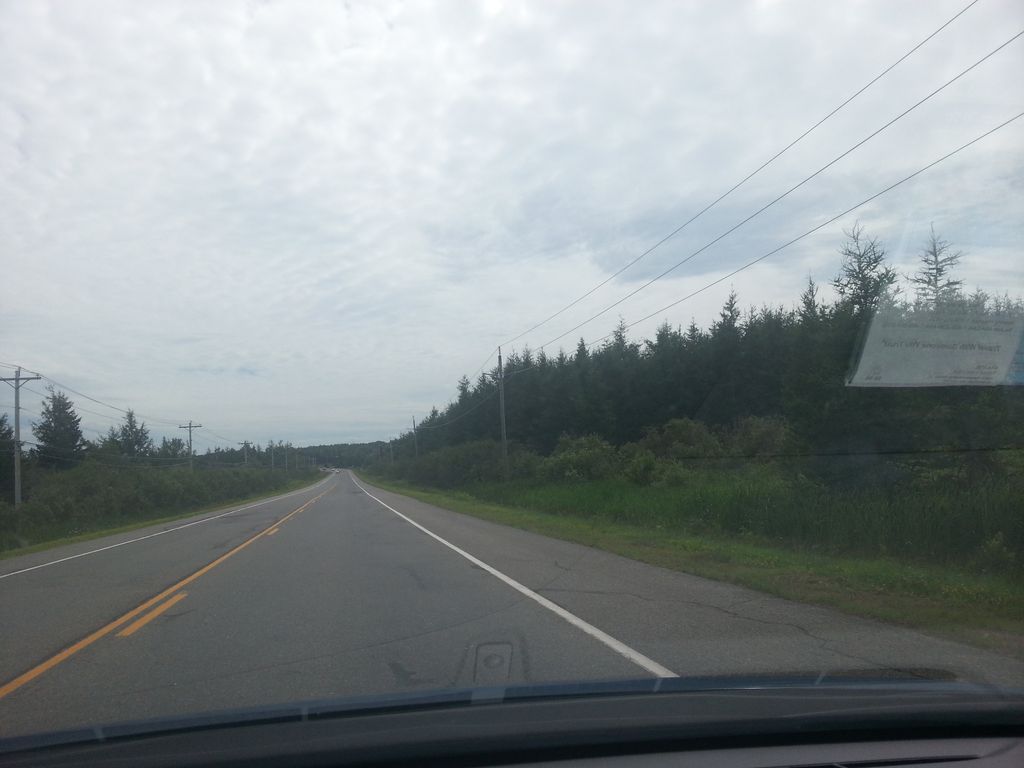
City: charlottetown